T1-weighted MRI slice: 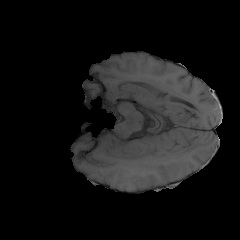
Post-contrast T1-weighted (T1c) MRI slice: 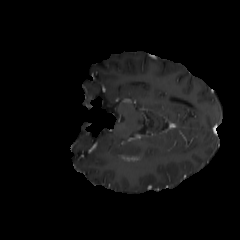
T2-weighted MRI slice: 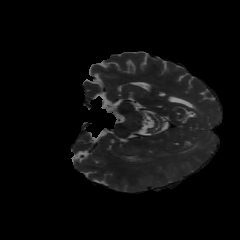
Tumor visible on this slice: no